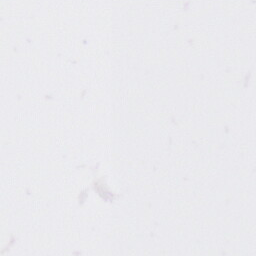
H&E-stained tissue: Skin